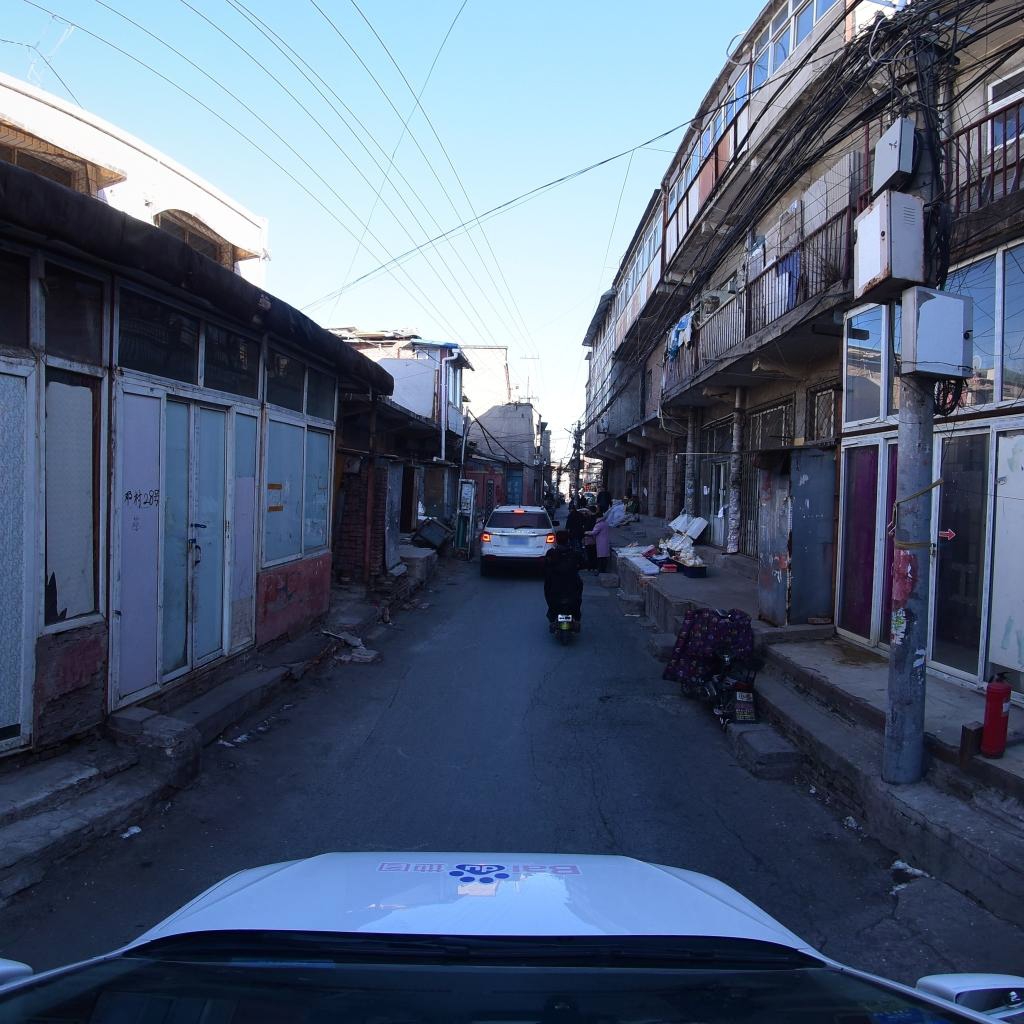
Region: Fengtai
Road damage annotations: alligator crack, longitudinal crack, pothole